Aerial crown-view tile of a tropical tree (Barro Colorado Island, Panama), acquired 20250512:
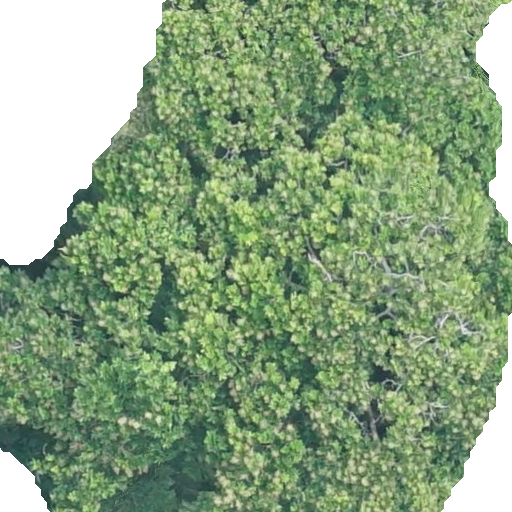
Species: Anacardium excelsum
GBIF accepted scientific name: Anacardium excelsum
Crown area: 443.509 m²